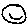
Label: smiley face